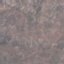
Land use / land cover class: HerbaceousVegetation